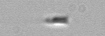
Label: Bacillariophyceae